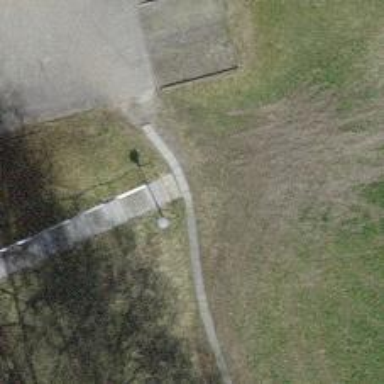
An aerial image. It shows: Road with steps.